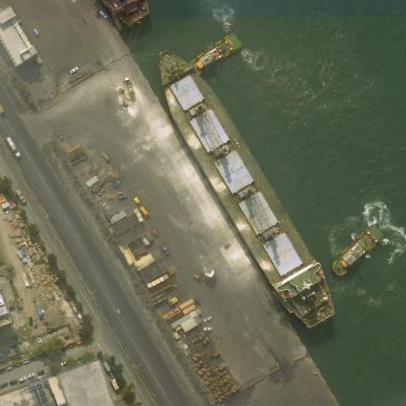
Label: Cargo_ship